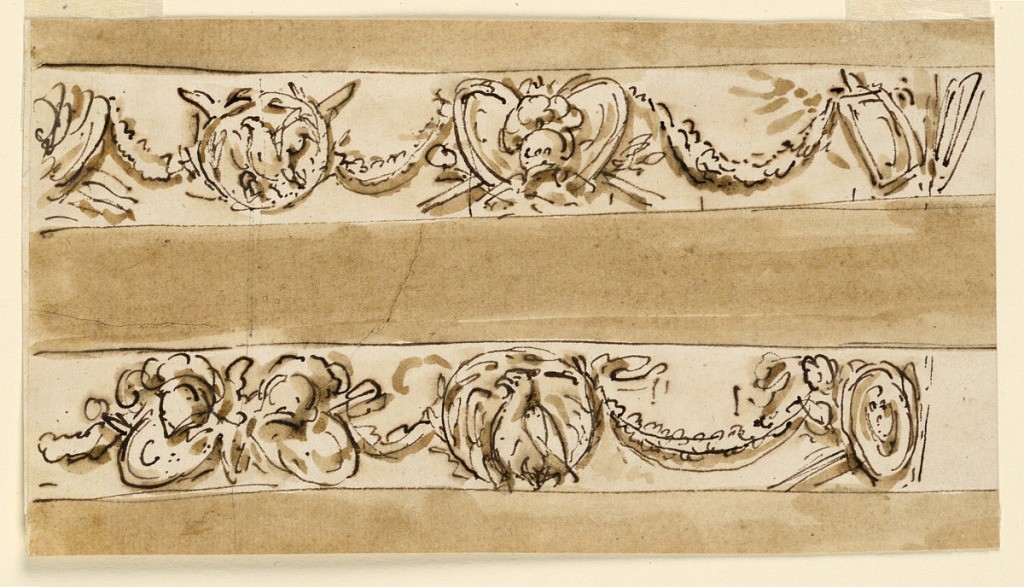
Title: Design for ceiling decoration
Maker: Giuseppe Barberi, Italian, 1746–1809
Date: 1746–1809
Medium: Pen and brown ink, brush and brown wash on off-white laid paper, lined
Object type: Drawing
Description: Design for ceiling decoration.